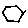
Label: hexagon